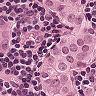
Metastatic tissue present: yes